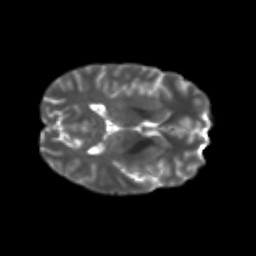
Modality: T2w
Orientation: axial
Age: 25
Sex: male
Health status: healthy
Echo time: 0.074 s